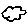
Label: cloud